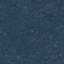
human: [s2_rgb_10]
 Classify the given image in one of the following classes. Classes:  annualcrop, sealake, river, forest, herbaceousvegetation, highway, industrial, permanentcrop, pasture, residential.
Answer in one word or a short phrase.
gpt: Forest